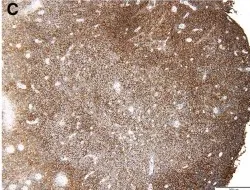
Primary anal canal lymphoma successfully treated with R-CHOP chemotherapy. (C) CD20 immunostaining positive (x100).
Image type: pathology (immunostaining)